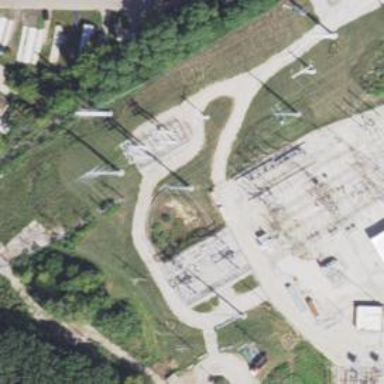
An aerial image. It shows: Switch for power supply.